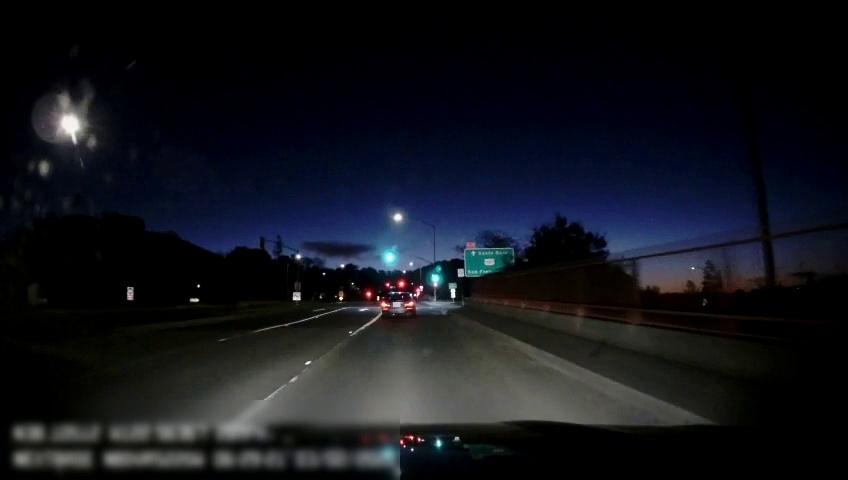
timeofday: Night
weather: Other
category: Drivable Space
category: Vehicles | Car
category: Lanes | Current Lane
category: Lanes | Alternate Lane
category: Traffic | Signs
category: Traffic | Signs